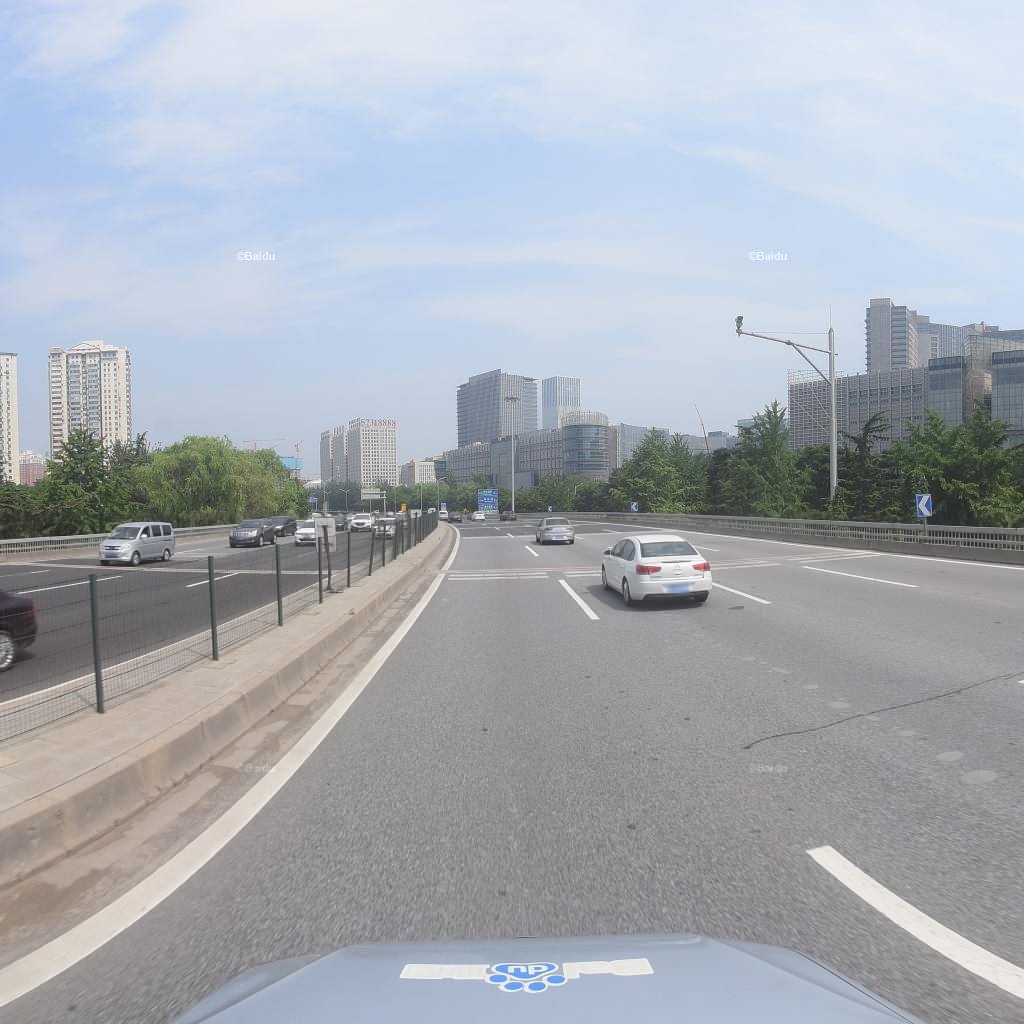
Region: Fengtai
Road damage annotations: transverse patch